Field crop: maize
Growth stage: 2
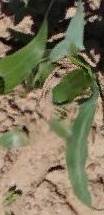
Species: maize